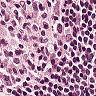
Metastatic tissue present: no